Question: How would you go about having tags already being preselected in their selectbox at the time the page loads? Here's my code so far:
HTML:
'''
<select class="selectBox operatingSystems" multiple="multiple">
<option>Windows</option>
<option>OSX</option>
<option>Linux</option>
</select>
'''
JS:
'''
$(".operatingSystems").select2({tags: true, tokenSeparators: [',', ' ']});
'''
I'm basically trying to get it to look something like it does on the select2 documentation page where they have "orange" and "purple" preselected. From: <URL>
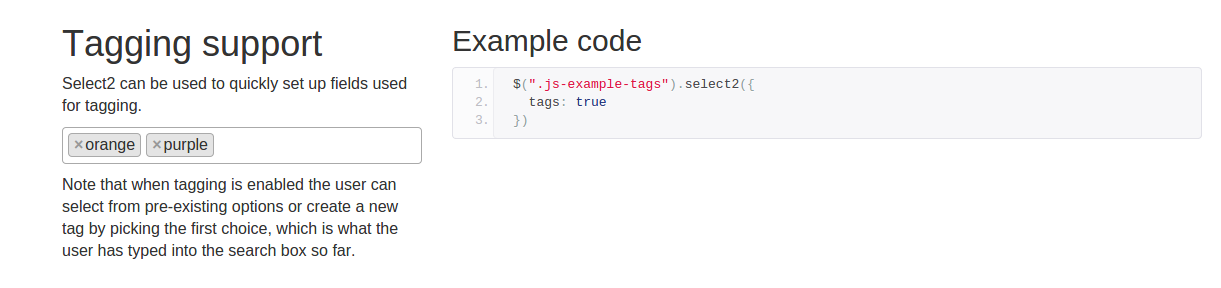
Answer: You can select an existing option by setting the 'selected' property.
'''
<select class="selectBox operatingSystems" multiple="multiple">
<option>Windows</option>
<option selected="selected">OSX</option>
<option>Linux</option>
</select>
'''
Would pre-select the OSX option in the select box. This isn't specific to Select2, it's how you set a pre-selected option in general for select boxes (both single and multiple select).
You can do this using vanilla JavaScript by setting the 'selected' property on the element.
'''
theOption.selected = true;
'''
Or using jQuery's '.val' method for setting the value.
'''
$("select").val(["OSX"])
'''
In order for Select2 and other plugins to pick up the change in value, you may need to trigger the 'change' event.
'''
$("select").trigger("change")
'''